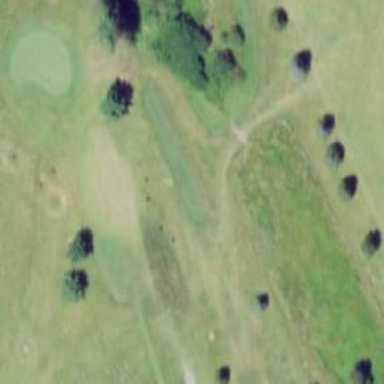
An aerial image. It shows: Golf tee.